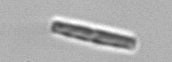
Label: pennate